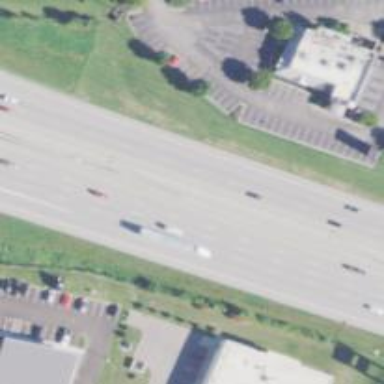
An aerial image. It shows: Trunk link highway.